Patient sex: M
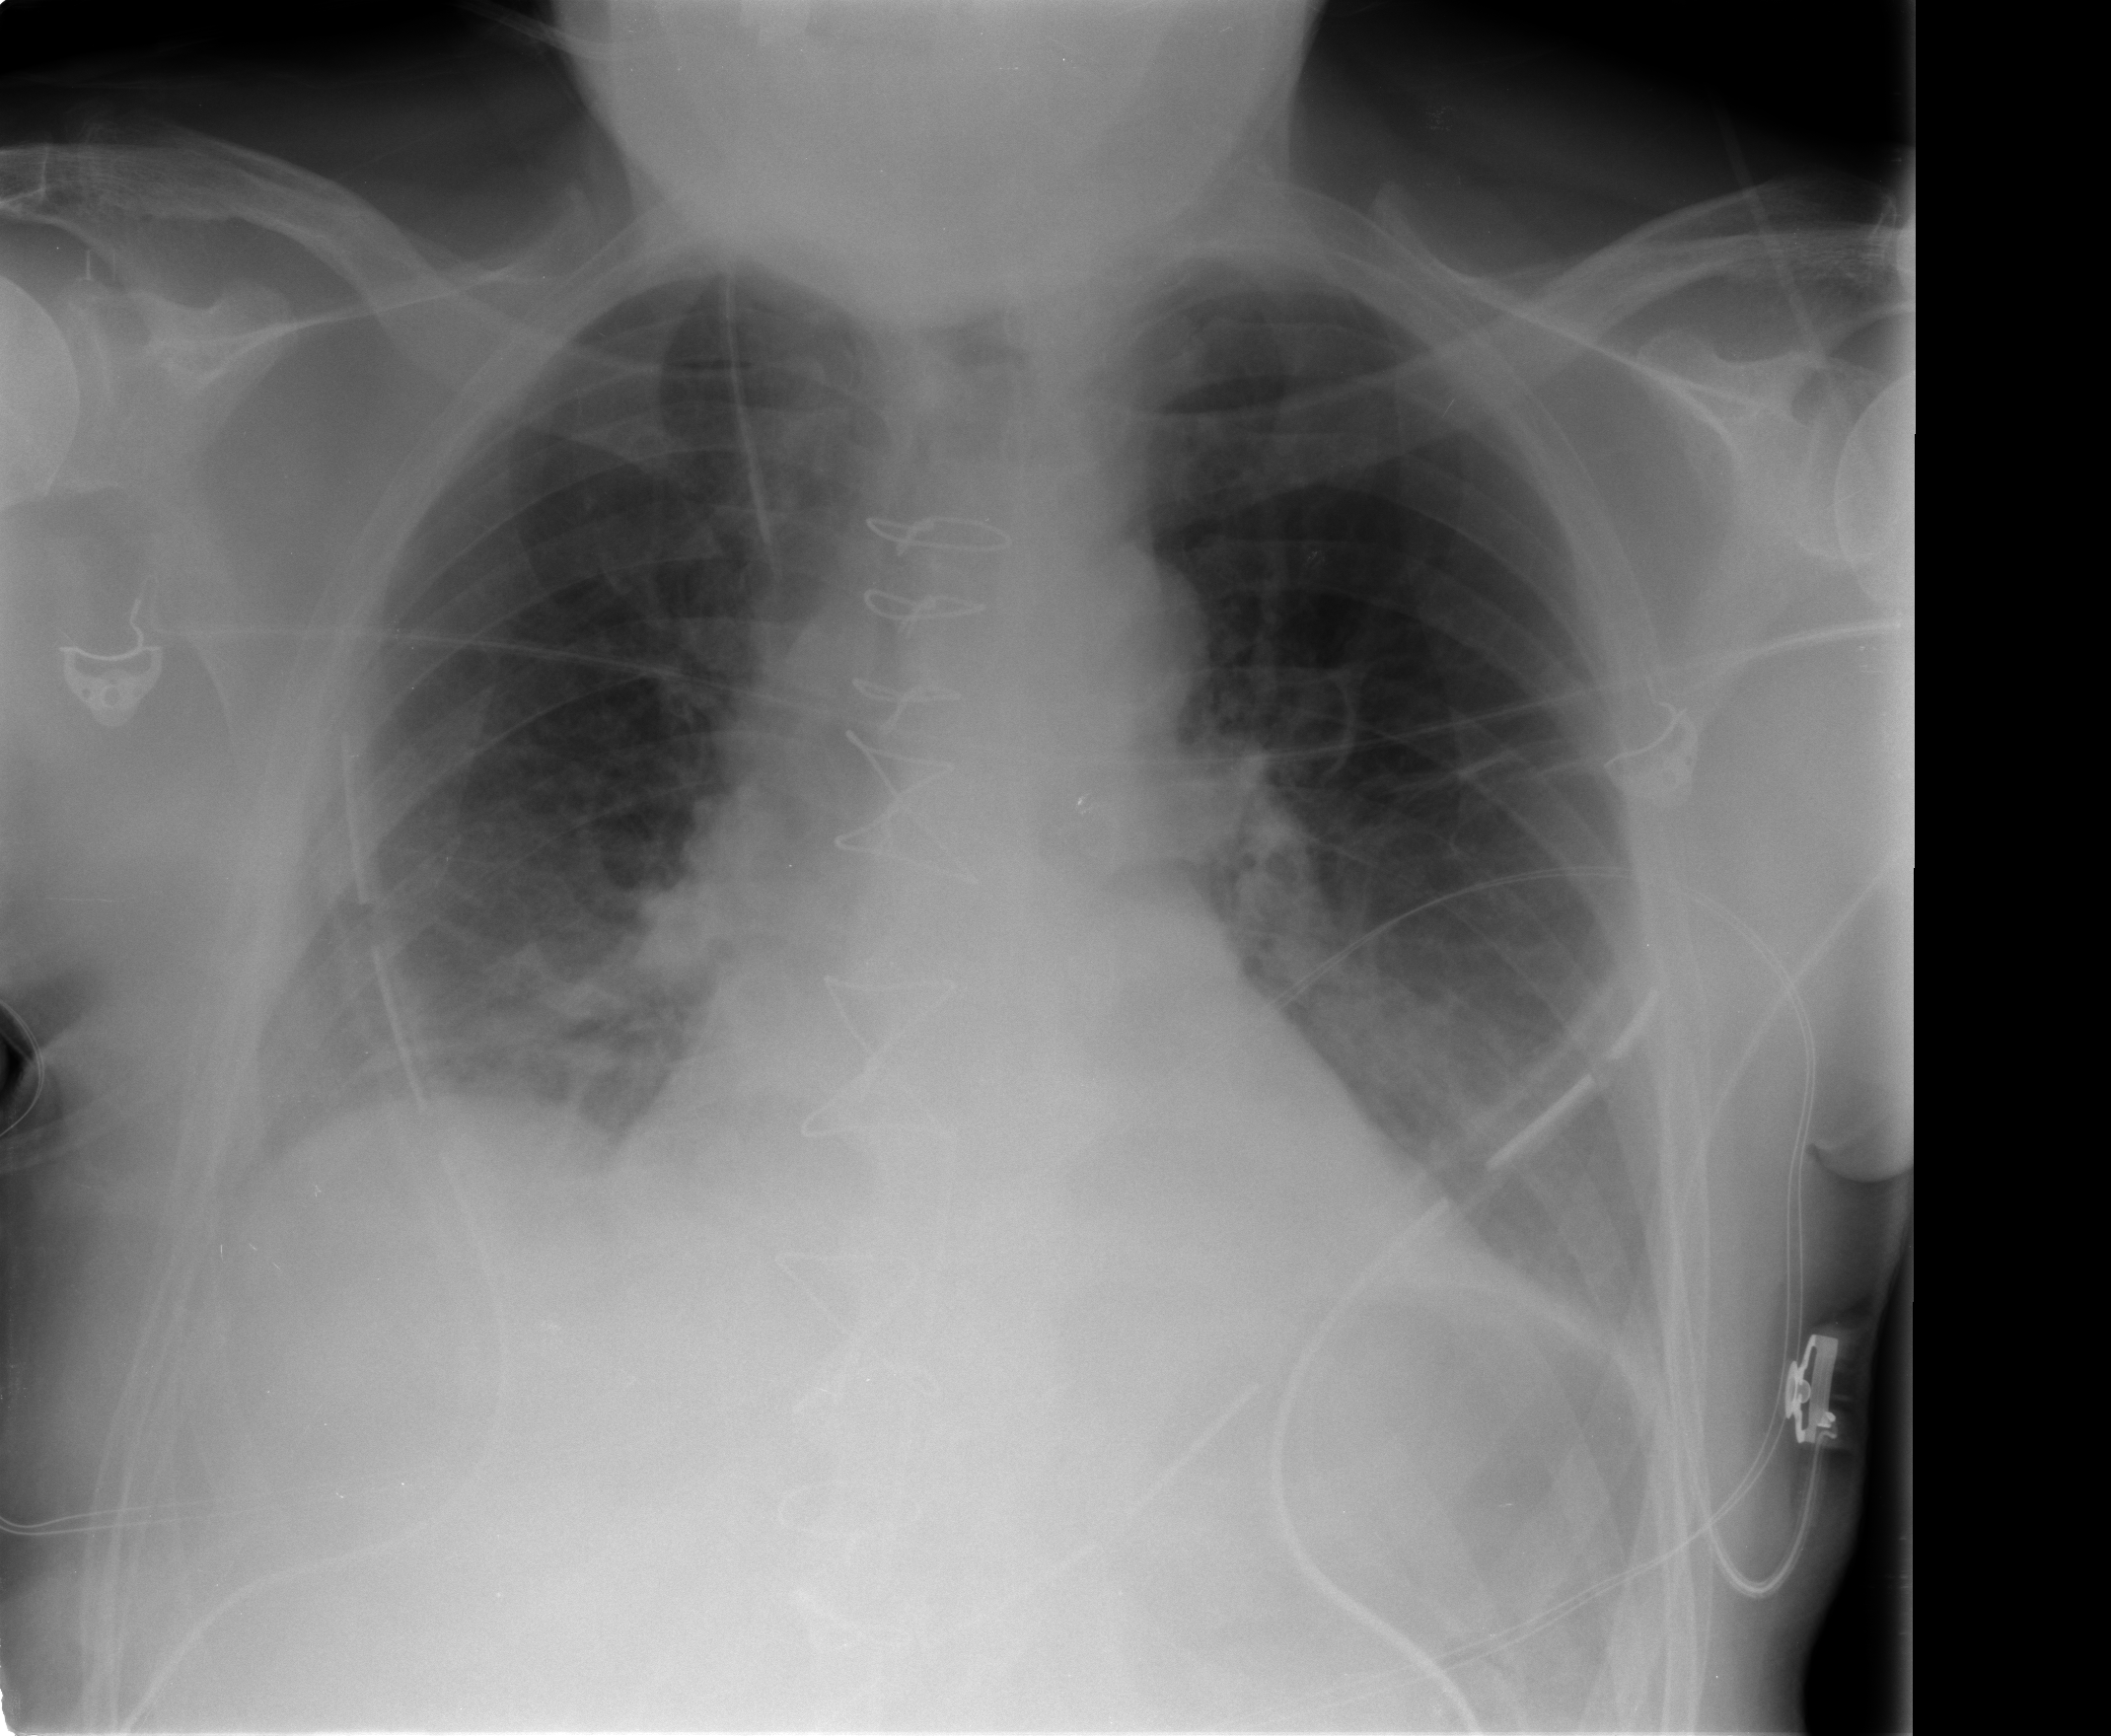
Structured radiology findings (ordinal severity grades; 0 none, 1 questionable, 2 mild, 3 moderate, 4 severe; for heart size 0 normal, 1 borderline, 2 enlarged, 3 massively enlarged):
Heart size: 1
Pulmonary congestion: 2
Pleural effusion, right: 2
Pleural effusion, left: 0
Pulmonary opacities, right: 1
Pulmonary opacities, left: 0
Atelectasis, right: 2
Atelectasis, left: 0